Question: I am trying to use Bootstrap to customize the look of a few buttons on my page, and I included the JS and CSS as following:
'''
link(href='/stylesheets/style.css', rel='stylesheet')
link(href='/stylesheets/jquery.dataTables.css', rel='stylesheet')
link(href='//code.jquery.com/ui/1.11.2/themes/smoothness/jquery-ui.css', rel='stylesheet')
script(src='https://code.jquery.com/jquery-2.1.3.js')
script(src='https://code.jquery.com/ui/1.11.2/jquery-ui.js')
script(src='/javascripts/jquery.dataTables.min.js')
script(src='//maxcdn.bootstrapcdn.com/bootstrap/3.3.4/js/bootstrap.min.js')
link(href='//maxcdn.bootstrapcdn.com/bootstrap/3.3.4/css/bootstrap.min.css', ref='stylesheet')
script(src='/javascripts/typeahead.bundle.js')
script(src='/javascripts/handlebars-v2.0.0.js')
script(src='/front_JS/searchFrontEnd.js')
'''
I noticed that bootstrap.min.css is not loaded at all; and by using Firebug I saw the following (no '+' icon besides bootstrap.min.css):

I tried both, Chrome and Firefox, and problem is the same.
My questions:
1. Do I need to include some other CSS or JavaScript in order to include the bootstrap.min.css?
2. Can I use Firebug to resolve such problem? I.e. will Firebug tell me what is missing here?
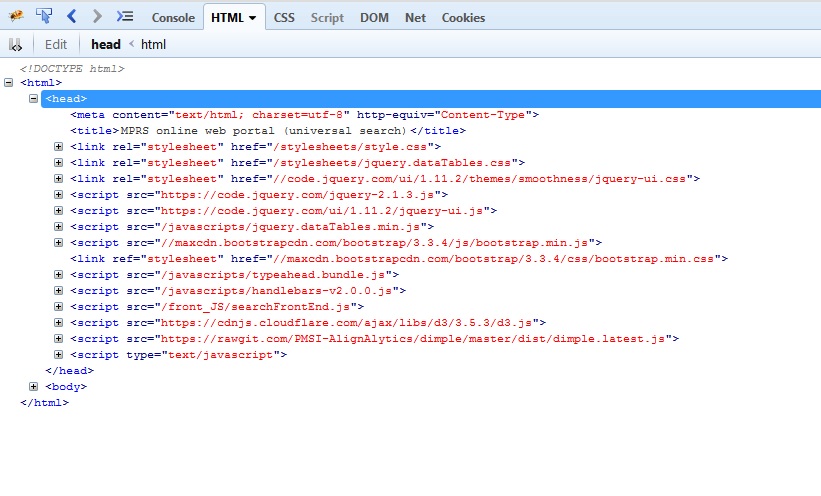
Answer: maybe mispelling the Rel attribute :
'''
link(href='//maxcdn.bootstrapcdn.com/bootstrap/3.3.4/css/bootstrap.min.css', ref='stylesheet')
'''
Replace 'ref' by 'rel'
'''
link(href='//maxcdn.bootstrapcdn.com/bootstrap/3.3.4/css/bootstrap.min.css', rel='stylesheet')
'''
Maybe...